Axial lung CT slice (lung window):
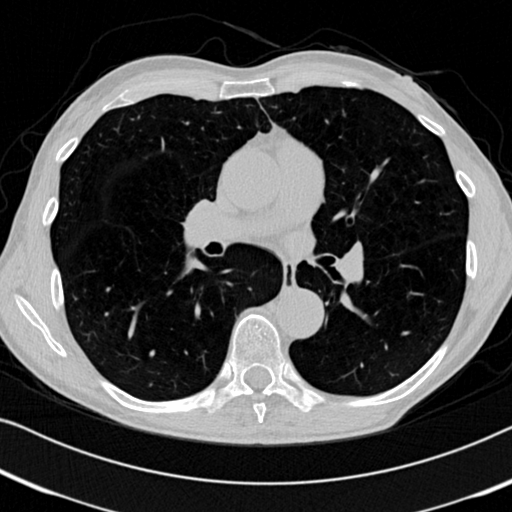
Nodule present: no